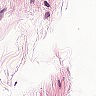
Metastatic tissue present: no